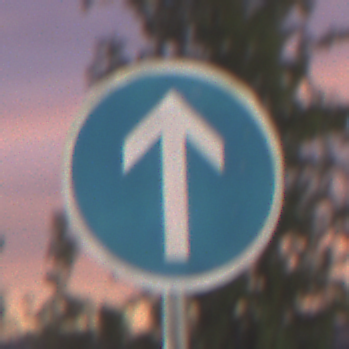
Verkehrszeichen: VorgeschriebeneFahrtrichtungGeradeaus
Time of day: SunriseSunset
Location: Outdoor (Urban)
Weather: PartlyCloudy
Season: NotSpecified
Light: Artificial